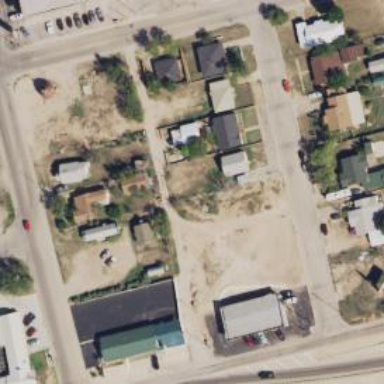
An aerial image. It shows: Alley classified as service road.